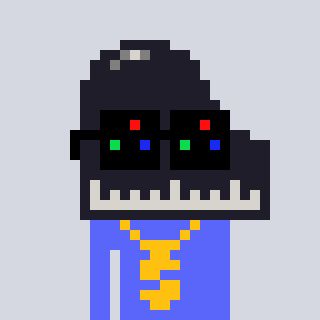
a pixel art character with square black sunglasses, a piano-shaped head and a purple-colored body on a cool background